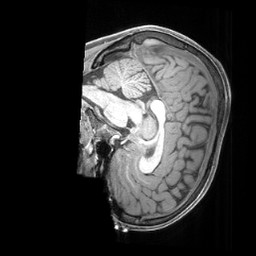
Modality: T1w
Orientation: sagittal
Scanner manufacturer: siemens
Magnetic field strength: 3 T
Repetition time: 2.4 s
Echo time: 0.00224 s